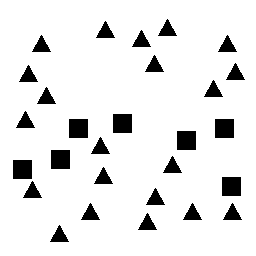
Squares: 7
Triangles: 21
Stars: 0
Total shapes: 28